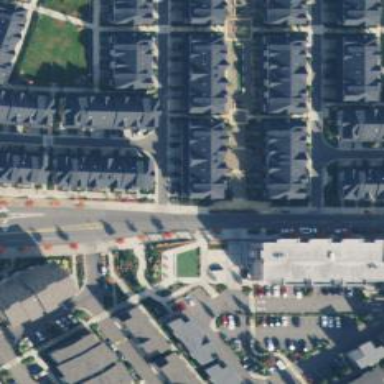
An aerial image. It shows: Living street.